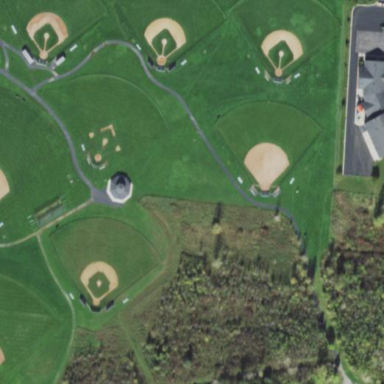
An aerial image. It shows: Sports centre specializing in baseball.